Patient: sex M, age 61
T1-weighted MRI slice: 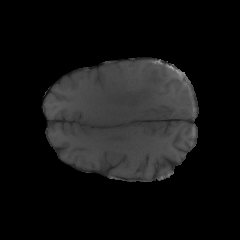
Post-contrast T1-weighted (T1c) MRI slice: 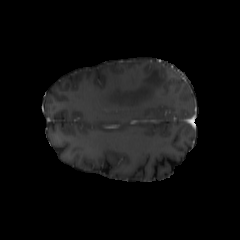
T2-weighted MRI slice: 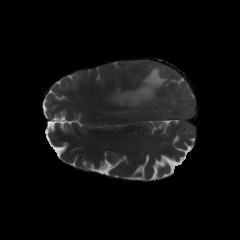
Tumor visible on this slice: yes
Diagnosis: Glioblastoma, IDH-wildtype
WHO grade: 4